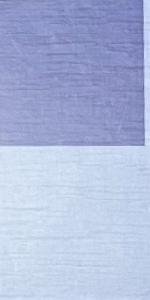
Label: Empty